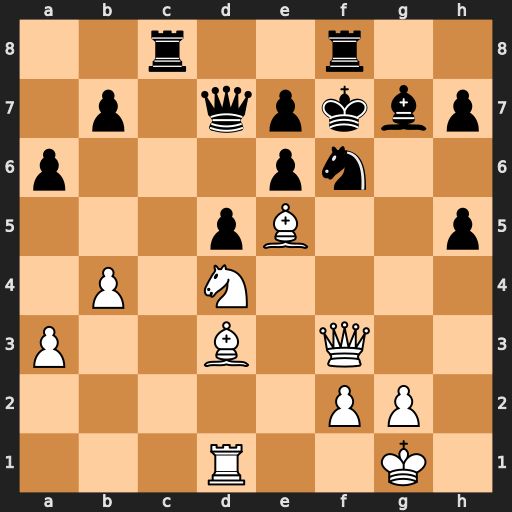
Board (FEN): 2r2r2/1p1qpkbp/p3pn2/3pB2p/1P1N4/P2B1Q2/5PP1/3R2K1
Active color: w
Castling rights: -
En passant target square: -
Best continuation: Bxf6 Kg8 Bxh7+ Kxh7 Qxh5+ Bh6 Bg5